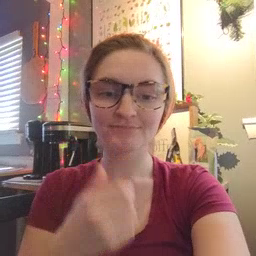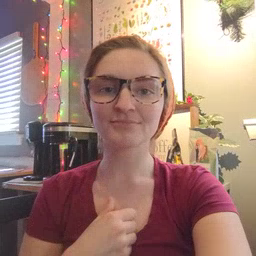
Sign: pizza